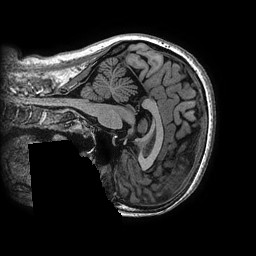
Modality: T1w
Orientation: sagittal
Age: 54
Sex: female
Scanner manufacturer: ge
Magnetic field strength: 3 T
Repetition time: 0.006952 s
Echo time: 0.00292 s